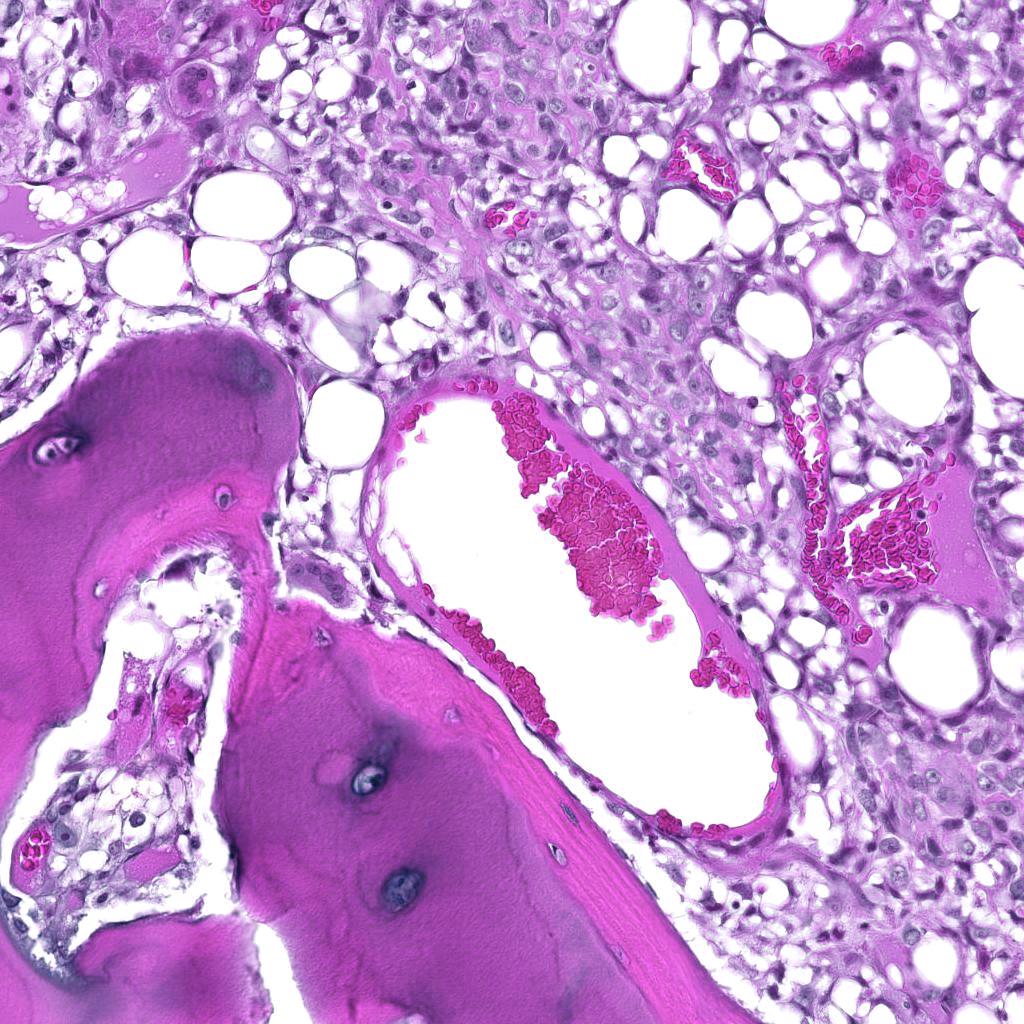
Label: Viable